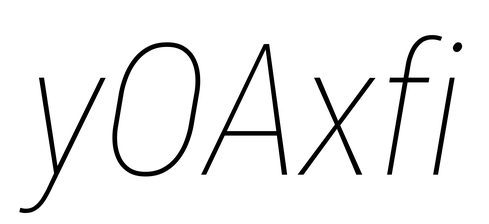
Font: Roboto-Italic_Condensed_Thin_Italic